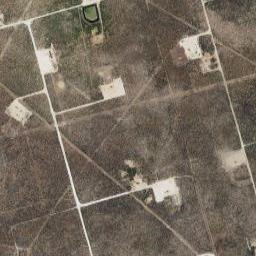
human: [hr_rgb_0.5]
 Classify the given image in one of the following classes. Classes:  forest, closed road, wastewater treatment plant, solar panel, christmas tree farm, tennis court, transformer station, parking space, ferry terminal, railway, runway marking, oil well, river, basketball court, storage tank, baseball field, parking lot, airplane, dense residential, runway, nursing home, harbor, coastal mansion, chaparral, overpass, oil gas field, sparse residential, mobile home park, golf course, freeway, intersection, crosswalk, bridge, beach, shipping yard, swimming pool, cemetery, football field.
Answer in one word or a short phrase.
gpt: oil gas field